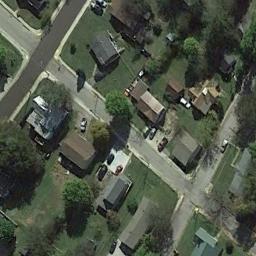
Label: medium_residential